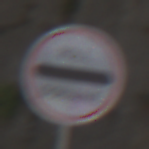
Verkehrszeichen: Zollstelle
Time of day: MorningAfternoon
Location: Outdoor (Suburban)
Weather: PartlyCloudy
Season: NotSpecified
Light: Natural